Question: I have the following Enum:
'''
[Flags]
public enum SubscriberLevel {
BRONZE = 1,
SILVER1 = 2,
SILVER2 = 4,
SILVER = SubscriberLevel.SILVER1 | SubscriberLevel.SILVER2,
GOLD1 = 8,
GOLD2 = 16,
GOLD3 = 32,
GOLD = SubscriberLevel.GOLD1 | SubscriberLevel.GOLD2 | SubscriberLevel.GOLD3,
DIAMOND1 = 64,
DIAMOND2 = 128,
DIAMOND3 = 256,
DIAMOND = SubscriberLevel.DIAMOND1 | SubscriberLevel.DIAMOND2 | SubscriberLevel.DIAMOND3,
ALL = SubscriberLevel.BRONZE | SubscriberLevel.SILVER | SubscriberLevel.GOLD | SubscriberLevel.DIAMOND
}
'''
I am working on a control that should allow a user to dictate one, many, or all flags in this enum through a series of checkboxes, one for each Enum in the list.
I have an Enum member in the control, and a property to expose the Enum.
The control itself inherits the INotifyPropertyChanged method, and the Setter of the property correctly calls the OnPropertyChanged event handler when the value gets set.
I even see some semblance of functionality within the control, but what I don't see is it behaving properly:

Say user so and so unchecks the ALL option; I want every single check box to reflect this by being cleared as well, but I am not seeing that happen.
As of right now, I think my problem is that I am binding the Checked state of these checkboxes to the Enum itself, and what I need to be doing is binding the Enum to these checked boxes, and have each check box represent a specific flag in the Enum set.
I've noticed in debugging the control that, when I uncheck the check box, the value is not getting set. Why is that?
I know I'll need to use a converter to accomplish this, but for right now; how do I go about accomplishing this on the XAML side; defining the Datacontext of the control as the control itself, and then tieing the Enum flags to their respective check boxes?
This is an example of one of the check boxes :
'''
<CheckBox
x:Name="chkAll" Grid.Row="1" VerticalContentAlignment="Center" VerticalAlignment="Center"
IsChecked="{Binding Path=SubLevel, Converter={StaticResource ETBC},
ConverterParameter={x:Static Enums:SubscriberLevel.ALL}, Mode=TwoWay}"/>
'''
This is the Converter:
'''
public class EnumToBoolConverter : IValueConverter {
public object Convert( object value, Type targetType, object parameter, System.Globalization.CultureInfo culture ) {
return ( ( Enum )value ).HasFlag( ( Enum )parameter );
}
public object ConvertBack( object value, Type targetType, object parameter, System.Globalization.CultureInfo culture ) {
return value.Equals( true ) ? parameter : Binding.DoNothing;
}
}
'''
This is the code for the control (as it stands):
'''
public partial class UCSubscriptionLevels : UserControl, INotifyPropertyChanged {
private SubscriberLevel _SubLevel = SubscriberLevel.ALL;
public event PropertyChangedEventHandler PropertyChanged;
public UCSubscriptionLevels( ) { InitializeComponent( ); }
/// <summary>
/// Get or Set Subscriber Levels to Build.
/// </summary>
public SubscriberLevel SubLevel {
get { return this._SubLevel; }
set {
this._SubLevel = value;
if ( this.PropertyChanged != null )
this.PropertyChanged( this, new PropertyChangedEventArgs( "SubLevel" ) );
}
}
}
'''
## EDIT
It's been a while; I forgot about Dependency Properties so I chose to implement a Dependency Property on the control rather than a property member. The behavior is still sketchy. This is the new code for the property in the control:
'''
public static readonly DependencyProperty SubscriberLevelProperty =
DependencyProperty.Register( "SubLevel", typeof( SubscriberLevel ),
typeof( UCSubscriptionLevels ), new PropertyMetadata( SubscriberLevel.ALL ) );
.
.
.
/// <summary>
/// Get or Set Subscriber Levels to Build.
/// </summary>
public SubscriberLevel SubLevel {
get { return ( SubscriberLevel )this.GetValue( UCSubscriptionLevels.SubscriberLevelProperty ); }
set { this.SetValue( UCSubscriptionLevels.SubscriberLevelProperty, value ); }
}
'''
However, it's still not behaving properly...
Also; I had to change the Enum (Bronze = 0 to 1, etc).
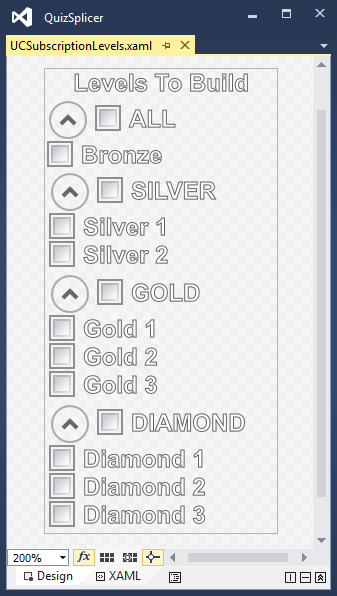
Answer: Okay; It's sort of a really annoying workaround, and probably as far away from the CORRECT solution as you can get, but I was able to conceive of a method for handling for what I am trying to do. It is all done in the code behind; there is no binding happening at all in the XAML.
First is the Dependency Property:
'''
public static readonly DependencyProperty SubscriberLevelProperty =
DependencyProperty.Register( "SubLevel", typeof( SubscriberLevel ),
typeof( UCSubscriptionLevels ), new FrameworkPropertyMetadata( SubscriberLevel.ALL, FrameworkPropertyMetadataOptions.None, ( S, E ) => {
SubscriberLevel NV = ( SubscriberLevel )E.NewValue;
UCSubscriptionLevels sender = S as UCSubscriptionLevels;
sender.GetAllChildren<CheckBox>( ).ToList( ).ForEach( chk => {
chk.Checked -= sender.CheckedChanged;
chk.Unchecked -= sender.CheckedChanged;
chk.IsChecked = NV.HasFlag( sender.dctChkSL[chk] );
chk.Checked += new RoutedEventHandler( sender.CheckedChanged );
chk.Unchecked += new RoutedEventHandler( sender.CheckedChanged );
} );
} ) );
'''
The major change here is that the property handles incoming data changes itself. I've done this before with other things and had a measure of success, so I tried it here.
In the Loaded event, the control adds an event handler to each Checkbox Checked and Unchecked event. This callback removes that event handler (to avoid an infinite loop), adjusts the checked state such that if it finds within the controls Dictionary, it marks it as checked; otherwise, unchecks it, and then adds the event handler to the events again.
All the event handler does is, well
'''
private void CheckedChanged( object sender, RoutedEventArgs e ) { this.SubLevel ^= this.dctChkSL[sender as CheckBox]; }.
'''
This is the dictionary :
'''
private Dictionary<CheckBox, SubscriberLevel> dctChkSL;
'''
This is the initializer for the dictionary and the Checkboxes Checked/Unchecked event handlers.
'''
this.dctChkSL = new Dictionary<CheckBox, SubscriberLevel>( ) {
{this.chkAll, SubscriberLevel.ALL}, {this.chkBronze, SubscriberLevel.BRONZE},
{this.chkSilver, SubscriberLevel.SILVER}, {this.chkSilver1, SubscriberLevel.SILVER1},
{this.chkSilver2, SubscriberLevel.SILVER2},
{this.chkGold, SubscriberLevel.GOLD}, {this.chkGold1, SubscriberLevel.GOLD1},
{this.chkGold2, SubscriberLevel.GOLD2}, {this.chkGold3, SubscriberLevel.GOLD3},
{this.chkDiamond, SubscriberLevel.DIAMOND}, {this.chkDiamond1, SubscriberLevel.DIAMOND1},
{this.chkDiamond2, SubscriberLevel.DIAMOND2}, {this.chkDiamond3, SubscriberLevel.DIAMOND3}
};
this.Loaded += ( S, E ) =>
this.GetAllChildren<CheckBox>( ).ToList( ).ForEach( chk => {
chk.Checked += new RoutedEventHandler( this.CheckedChanged );
chk.Unchecked += new RoutedEventHandler( this.CheckedChanged );
} );
'''
As much as I was hoping for a more eloquent solution, as I wasn't really able to find one, this will have to do until someone can provide a better answer.